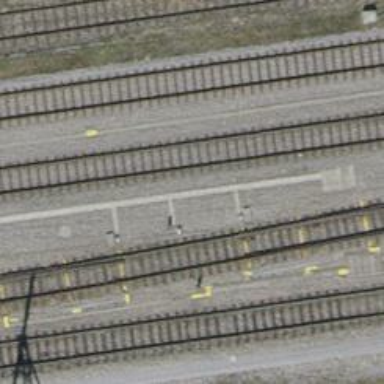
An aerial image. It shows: Railway switch.